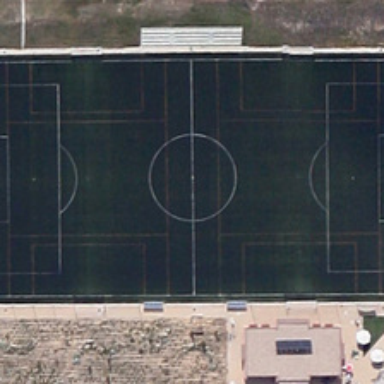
A building is near a football field .